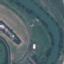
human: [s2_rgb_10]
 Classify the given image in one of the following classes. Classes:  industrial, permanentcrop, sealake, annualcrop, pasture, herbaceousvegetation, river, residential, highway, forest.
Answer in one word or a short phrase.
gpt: River